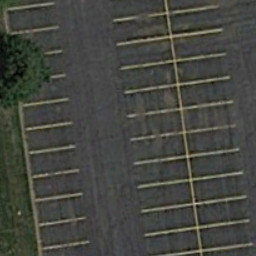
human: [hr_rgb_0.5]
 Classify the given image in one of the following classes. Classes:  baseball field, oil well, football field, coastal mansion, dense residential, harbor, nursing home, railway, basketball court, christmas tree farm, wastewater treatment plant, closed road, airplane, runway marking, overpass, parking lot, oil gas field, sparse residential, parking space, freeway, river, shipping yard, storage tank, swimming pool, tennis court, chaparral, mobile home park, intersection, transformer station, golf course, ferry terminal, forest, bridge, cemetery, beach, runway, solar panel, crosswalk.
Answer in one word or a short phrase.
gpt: parking space